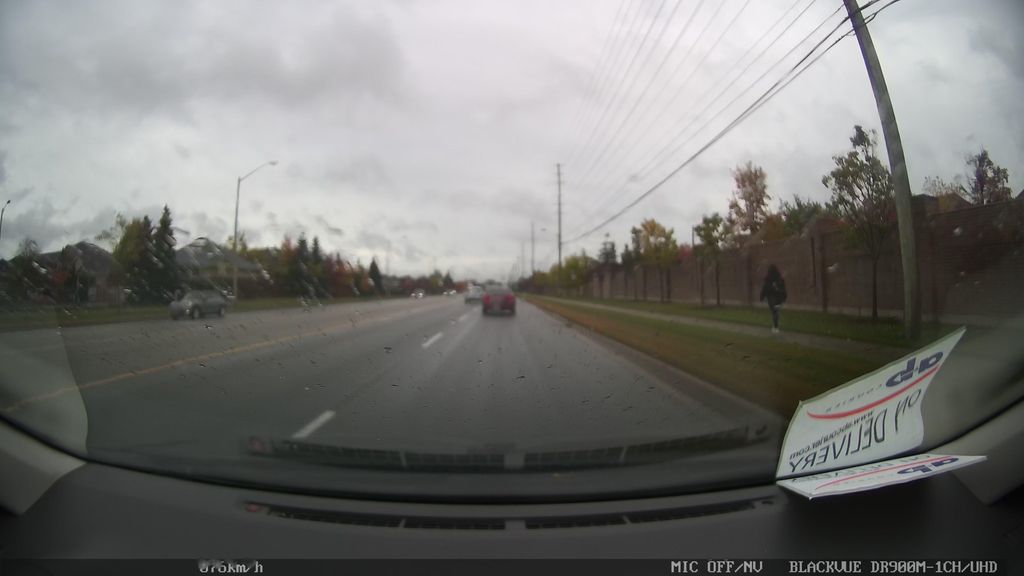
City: toronto